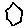
Label: hexagon